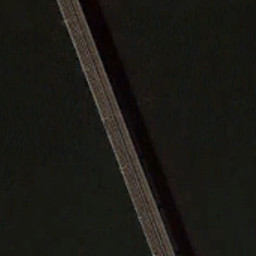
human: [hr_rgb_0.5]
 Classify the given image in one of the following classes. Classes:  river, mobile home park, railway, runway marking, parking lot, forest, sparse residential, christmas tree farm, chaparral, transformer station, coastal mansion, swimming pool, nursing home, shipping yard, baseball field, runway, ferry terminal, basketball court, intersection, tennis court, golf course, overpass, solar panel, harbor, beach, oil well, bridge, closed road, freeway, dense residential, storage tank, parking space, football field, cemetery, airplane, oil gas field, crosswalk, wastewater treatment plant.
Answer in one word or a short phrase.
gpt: bridge